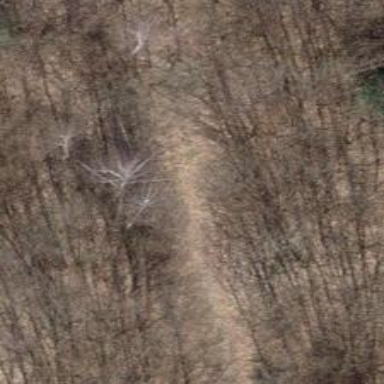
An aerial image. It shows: Dirt track road with grade 4 track type.